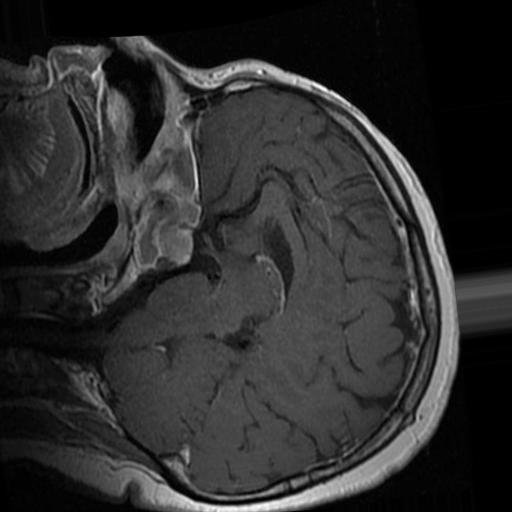
Label: brain_tumor